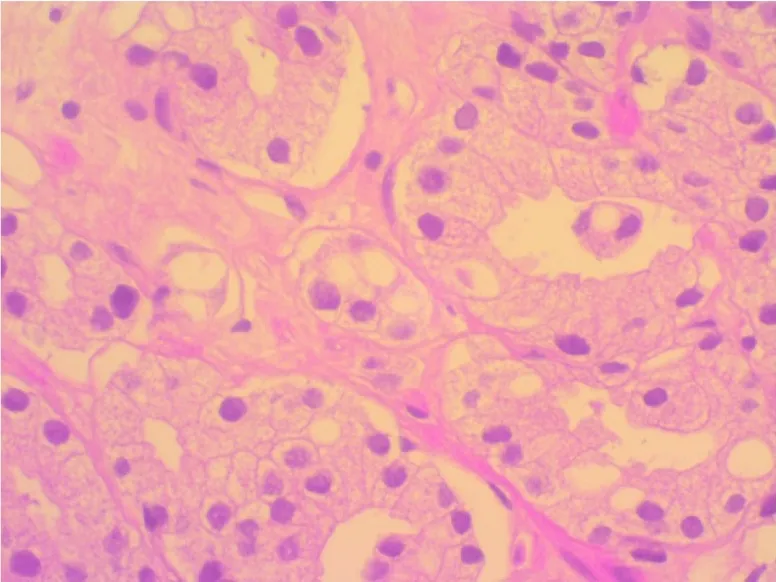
Prostatic adenocarcinoma. . (H&E stain, X400 magnification).
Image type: pathology (h&e)